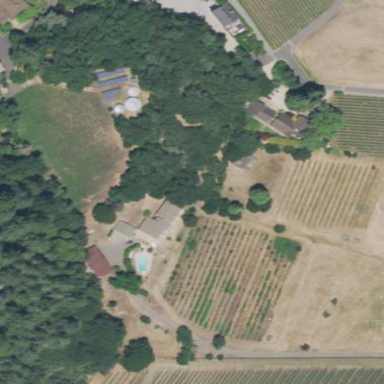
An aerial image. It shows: Vineyard with wine grapes as the crop.